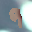
Label: 9